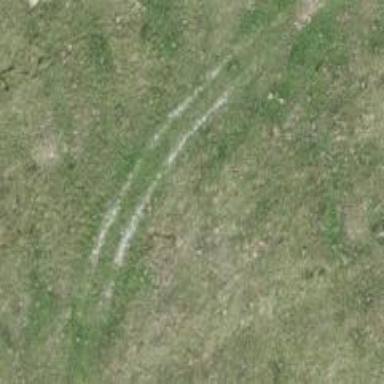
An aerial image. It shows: Track with grade 5 tracktype.